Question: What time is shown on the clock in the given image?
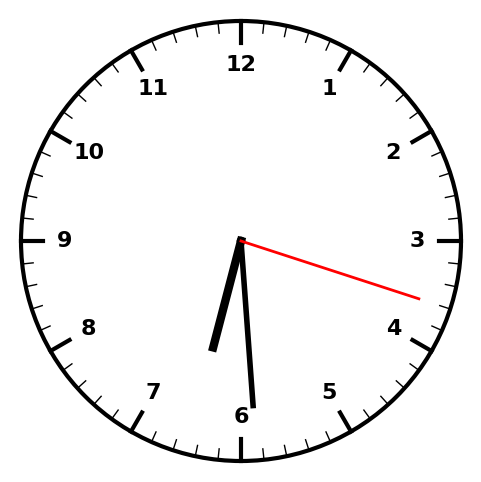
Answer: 06:29:18